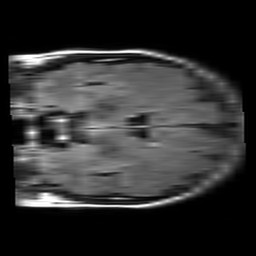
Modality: FLAIR
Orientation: coronal
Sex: female
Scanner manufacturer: philips
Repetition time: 11 s
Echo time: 0.125 s